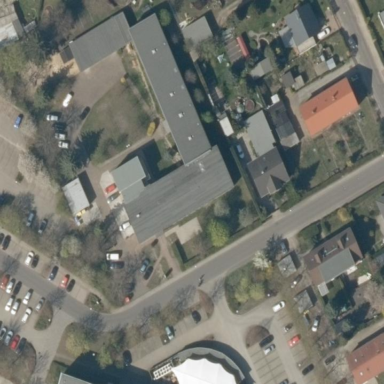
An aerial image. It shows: Social facility building.